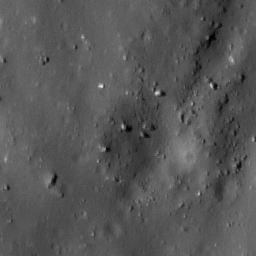
Pit: Tycho 5e
Host crater: Tycho
Host type: impact_melt
Lunar coordinates: latitude -42.622, longitude 348.637